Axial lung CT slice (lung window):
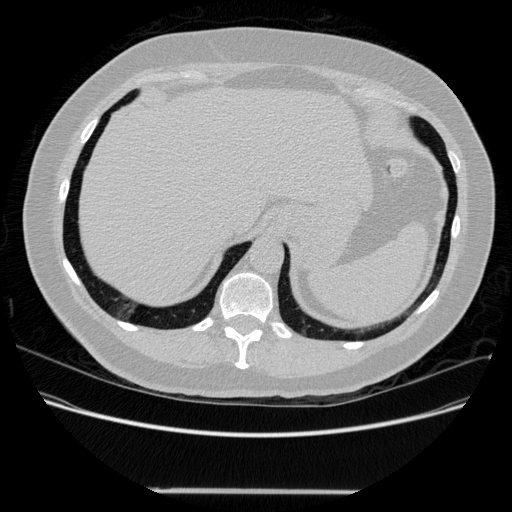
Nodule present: no